Field crop: tomato
Growth stage: 2
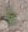
Species: solanum